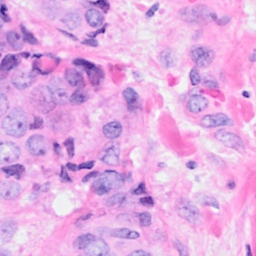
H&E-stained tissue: Breast